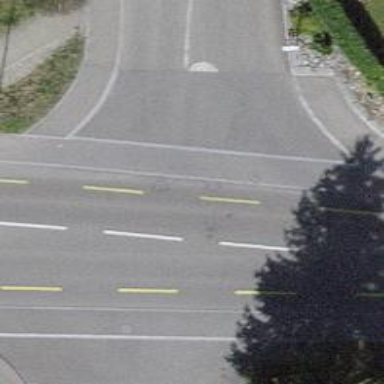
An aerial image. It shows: Primary highway with asphalt surface and designated cycle lane.